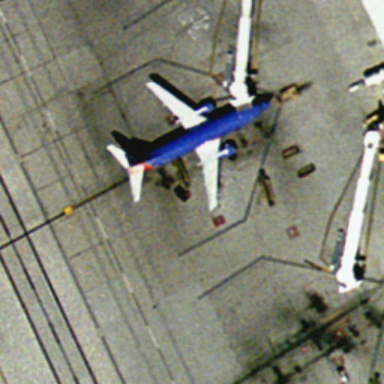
There is an airplane at the airport with some cars beside it .